Field crop: maize
Growth stage: 2
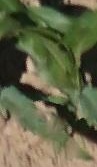
Species: maize